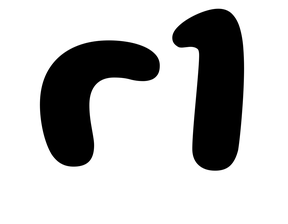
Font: Gluten_SemiBold